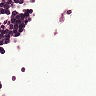
Metastatic tissue present: no